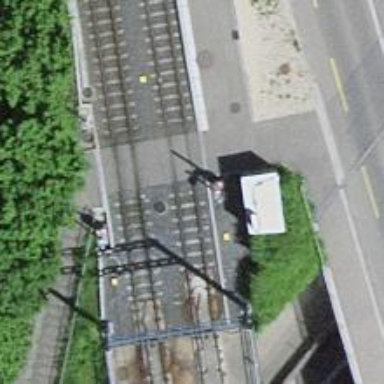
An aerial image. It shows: Railway crossing with lights and full barrier.